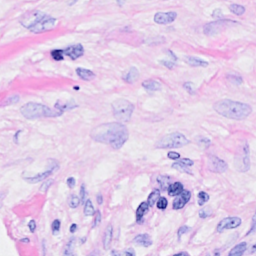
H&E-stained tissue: Breast